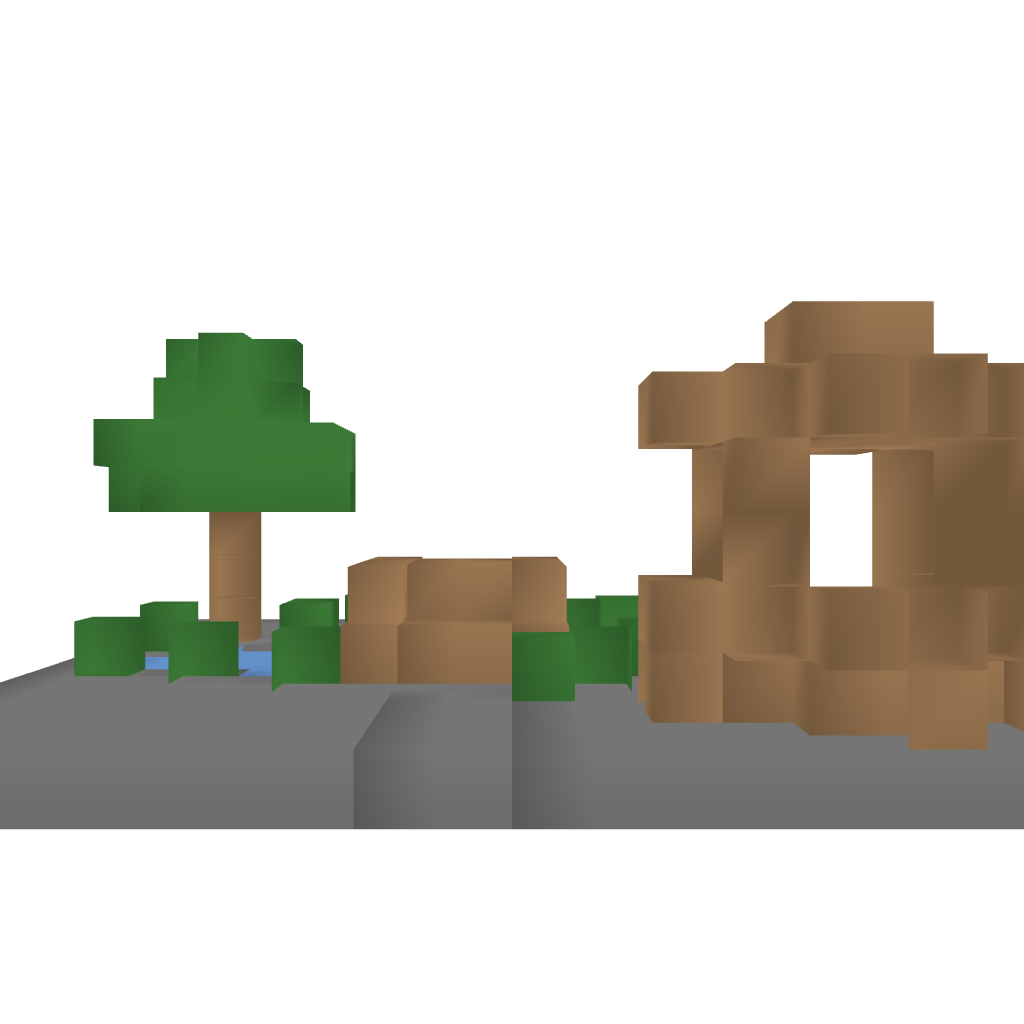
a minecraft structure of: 5 minute Builds #1 bad low quality